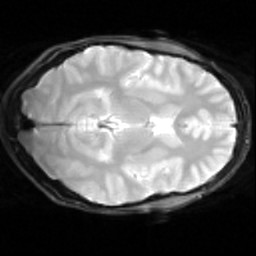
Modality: inplaneT2
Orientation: axial
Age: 27
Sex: female